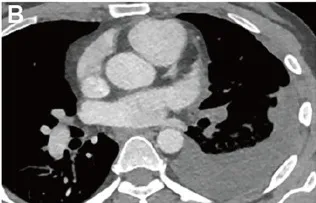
Pulmonary Computed Tomography Angiography|. Sequential PCTA Scans Demonstrate PAS Progression:. October 2022 - Low-density defects fill and expand both pulmonary trunks, eclipsing artery walls (red triangle) and causing left-sided pleural effusion; trunk diameter reaches 35 mm.
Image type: radiology (ct)